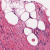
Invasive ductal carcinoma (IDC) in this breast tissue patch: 0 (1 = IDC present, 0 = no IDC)